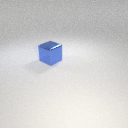
large blue metal cube